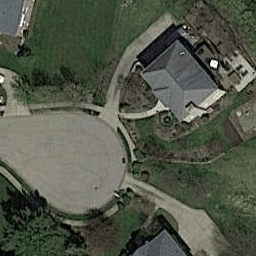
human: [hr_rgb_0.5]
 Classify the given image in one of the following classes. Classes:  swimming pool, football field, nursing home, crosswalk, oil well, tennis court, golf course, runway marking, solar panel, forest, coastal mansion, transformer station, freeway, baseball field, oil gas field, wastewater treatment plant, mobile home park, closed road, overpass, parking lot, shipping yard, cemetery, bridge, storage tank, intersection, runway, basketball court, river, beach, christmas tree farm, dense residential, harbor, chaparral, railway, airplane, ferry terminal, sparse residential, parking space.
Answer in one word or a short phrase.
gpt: closed road